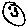
Label: smiley face